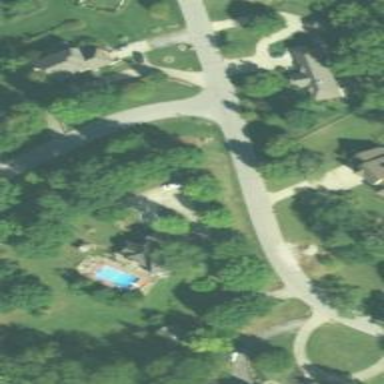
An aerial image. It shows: Driveway leading to service road.